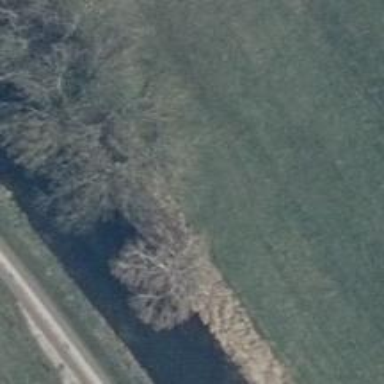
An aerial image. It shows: Row of trees in natural setting.